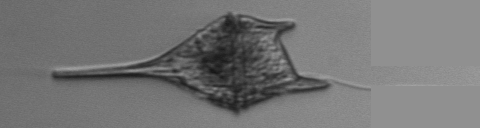
Label: Tripos_lineatus